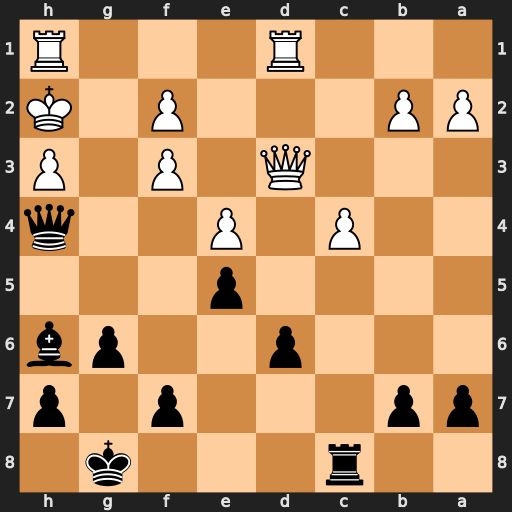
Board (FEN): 2r3k1/pp3p1p/3p2pb/4p3/2P1P2q/3Q1P1P/PP3P1K/3R3R
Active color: b
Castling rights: -
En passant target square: -
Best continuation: Qxf2#